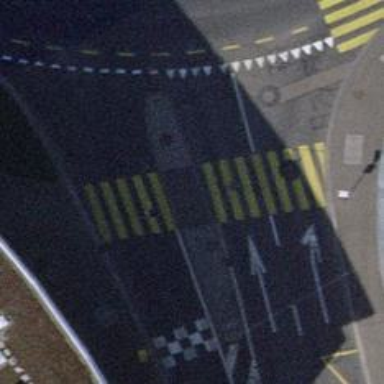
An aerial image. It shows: Marked pedestrian crossing with zebra designation and central island.